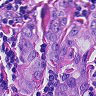
Metastatic tissue present: yes